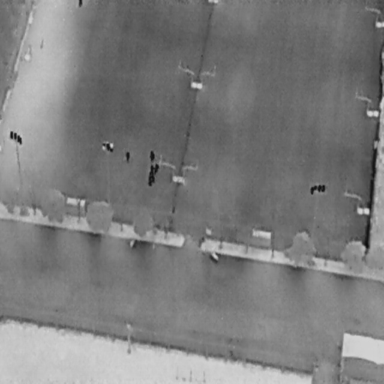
There are seven People in the infrared image.